Question: If I run this reprex, I get the required output:
'''
''' r
library(UpSetR)
listInput <- list(one = c(1, 2, 3, 5, 7, 8, 11, 12, 13),
two = c(1, 2, 4, 5, 10),
three = c(1, 5, 6, 7, 8, 9, 10, 12, 13))
upset(fromList(listInput), order.by = "freq")
'''
'''

If I apply a colour, I get the following error.
'''
''' r
library(UpSetR)
listInput <- list(one = c(1, 2, 3, 5, 7, 8, 11, 12, 13),
two = c(1, 2, 4, 5, 10),
three = c(1, 5, 6, 7, 8, 9, 10, 12, 13))
upset(fromList(listInput), order.by = "freq",
queries = list(list(query = intersects, params = list("one"), color = "orange", active = T)))
#> Error in eval(expr, envir, enclos): object 'freq' not found
'''
'''
I've looked at the colouring "example 5" in the vignettes, but can't spot my misstep.
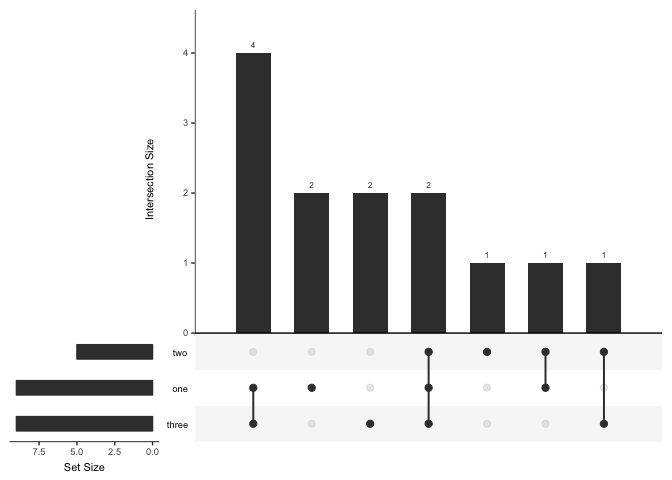
Answer: Add a column of integers to the dataframe inputted into 'upset'.
'''
library(UpSetR)
listInput <- list(one = c(1, 2, 3, 5, 7, 8, 11, 12, 13),
two = c(1, 2, 4, 5, 10),
three = c(1, 5, 6, 7, 8, 9, 10, 12, 13))
df <- fromList(listInput)
df$n <- sample(1:nrow(df))
upset(df, order.by = "freq",
queries = list(list(query = intersects,
params = list("one"),
color = "orange")))
'''
<URL>